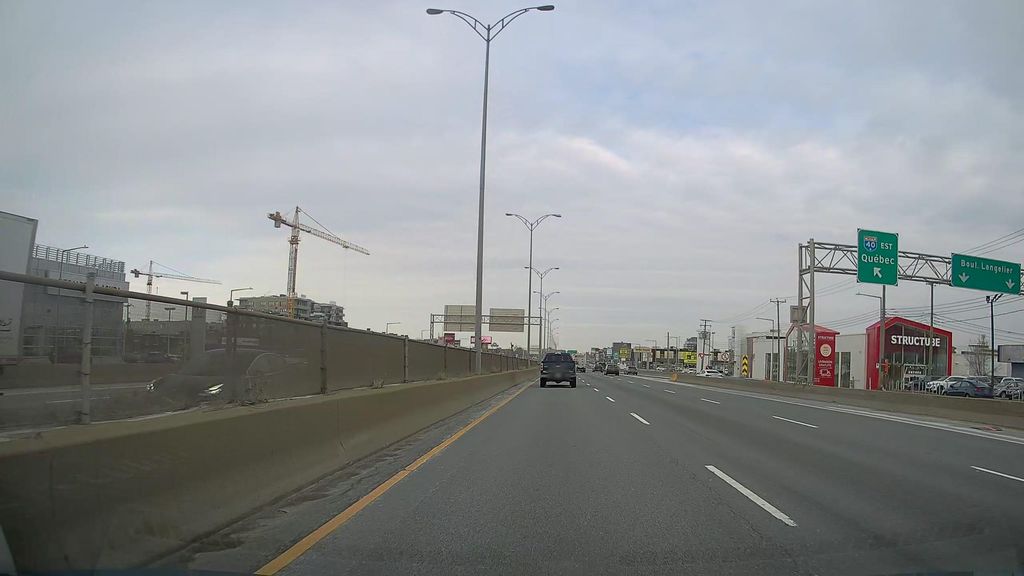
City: montreal